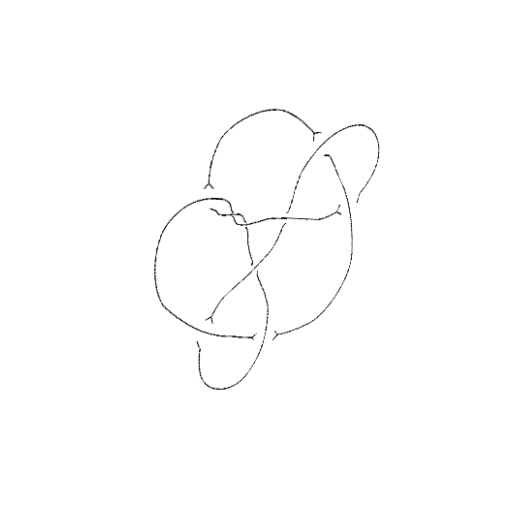
Crossing number: 9